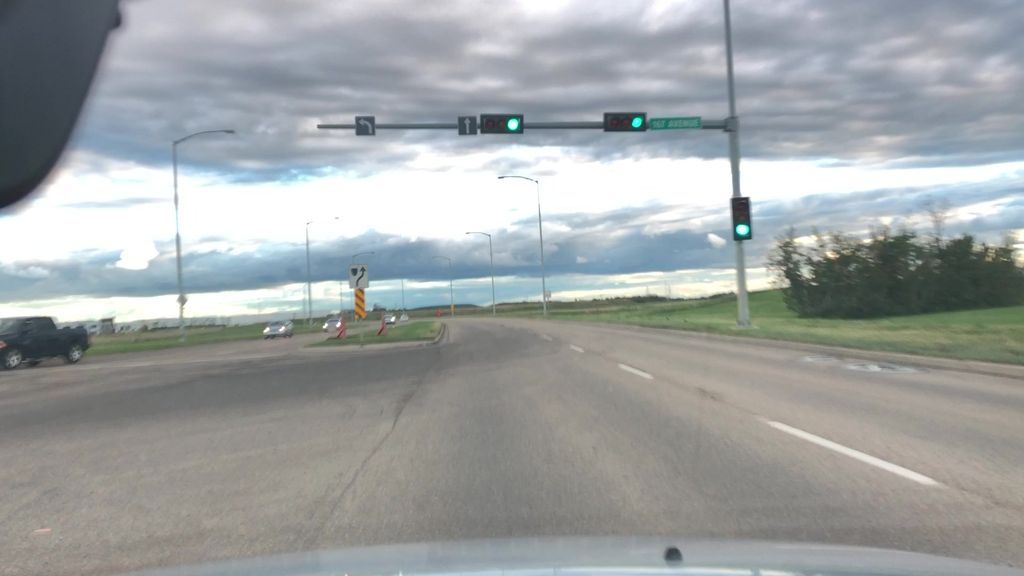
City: edmonton